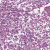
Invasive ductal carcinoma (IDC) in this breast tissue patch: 1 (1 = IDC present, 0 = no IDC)